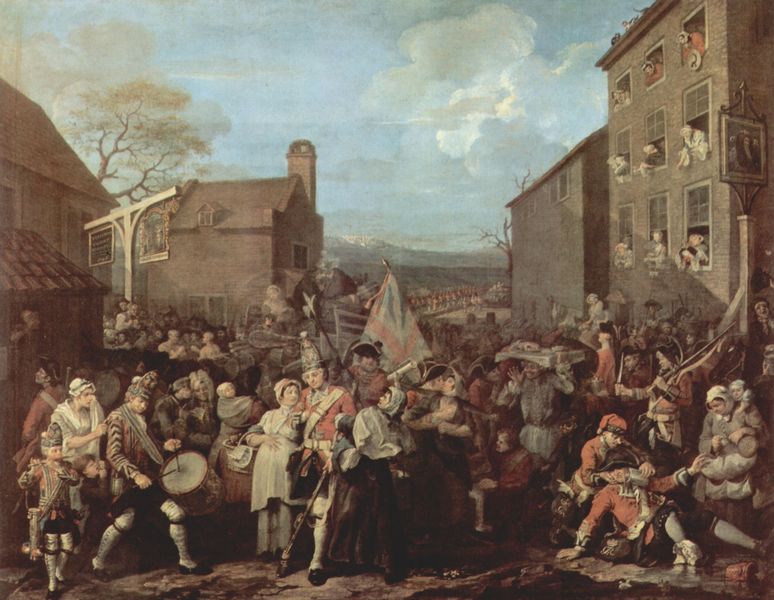
Titel: Marsch nach Finchley (Die Garden marschieren im Jahre 1745 nach Schottland)
Künstler: William Hogarth
Standort: London
Institution: Thomas Coram Foundation for Children
Schlagwörter: baum, blau, gemälde, himmel, kampf, mann, wolken, frauen, menschen, stadt, fenster, frankreich, frau, hut, hüte, kleider, männer, straße, ausblick, dach, haus, rot, weg, wolke, fest, leute, menge, rock, betrunken, feier, feiern, gedränge, mütze, wand, wirtschaft, barock, öl, häuser, zweige, hütte, kirche, kind, paar, personen, musik, musiker, england, genre, kamin, kinder, turm, magd, pfütze, bilder, fahnen, fassaden, zuschauer, fahne, flagge, körbe, berge, gebirge, dorf, dächer, mauer, markt, platz, banner, krieg, schlacht, soldaten, karikatur, weib, weiber, spielen, musizieren, korb, schwanger, schild, knabe, narr, narren, kreuz, militär, revolution, satire, schilder, uniform, uniformen, waffen, revolte, soldat, bürger, tumult, fasching, volk, engländer, napoleon, helm, offizier, hauben, menschenmenge, trommel, armee, heer, marsch, sieg, flöte, querflöte, handwerker, papierrolle, sturz, empfang, kapelle, hellebarde, lanzen, umzug, hochzeit, parade, säufer, trunkenheit, empire, trommler, karneval, preussen, flötenspieler, englisch, gasthaus, wirtshaus, betrunkener, waterloo, perrücke, winken, grüßen, union jack, standarten, fasnacht, musikanten, einmarsch, einzug, menschenauflauf, siegeszug, galgen, schwangere, befreiung, helebarde, flötist, rotröcke, fsching, großbrittanien, großbritanien, etrie, soldeten, 1810, wellington, werber, anbiedern, häüuser, armee3, schwankger